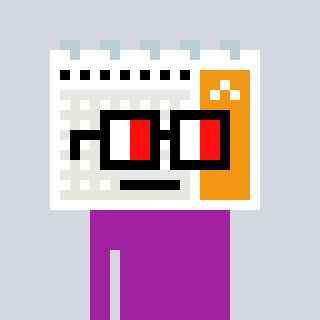
a pixel art character with square glasses with black frames and red eyes, a calendar-shaped head and a magenta-colored body on a cool background